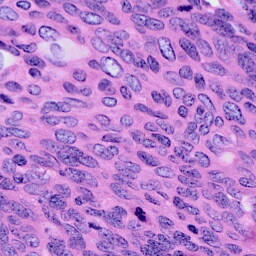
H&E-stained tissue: Cervix